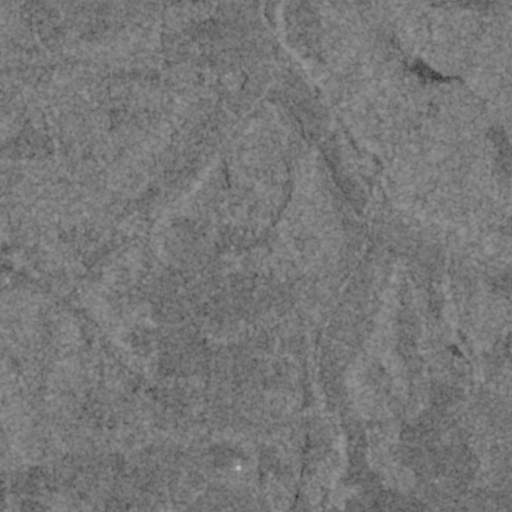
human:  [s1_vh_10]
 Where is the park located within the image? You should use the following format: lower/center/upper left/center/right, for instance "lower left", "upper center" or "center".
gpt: The park is located in the lower right of the image.
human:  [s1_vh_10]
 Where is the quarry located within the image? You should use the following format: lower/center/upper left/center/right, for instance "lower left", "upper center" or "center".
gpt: There is no quarry in the image.

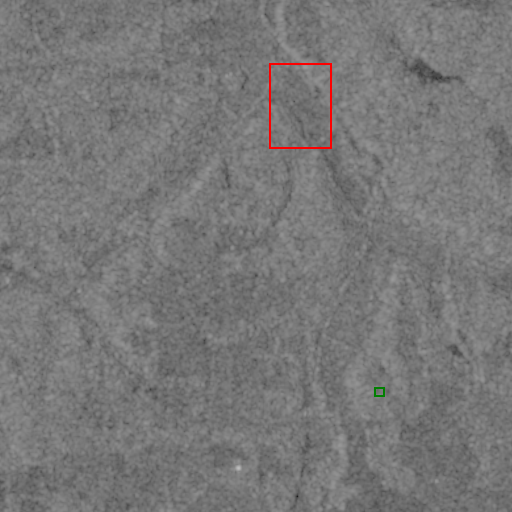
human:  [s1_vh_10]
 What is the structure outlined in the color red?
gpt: The structure outlined in red is a crop field.
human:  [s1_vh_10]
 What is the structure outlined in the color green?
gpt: The structure outlined in green is a park.
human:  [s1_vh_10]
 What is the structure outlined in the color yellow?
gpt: There is no yellow outline.